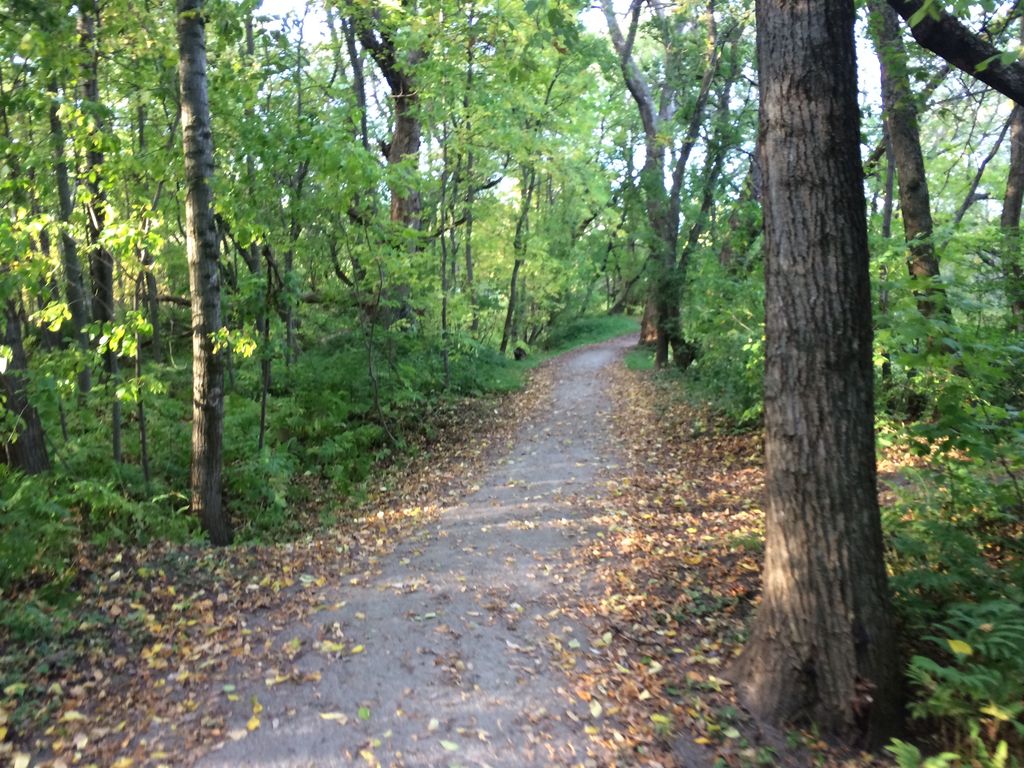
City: quebec_city